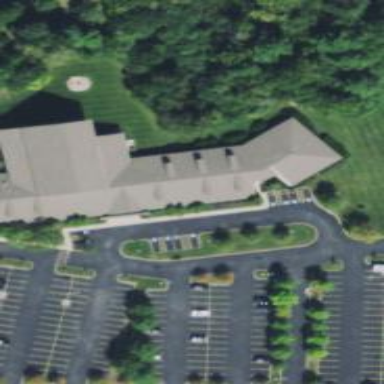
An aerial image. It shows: Building serving as place of worship.